Question: I am trying to publish a service and have it use Windows Authentication and I'm getting an error when I even try to publish it so I haven't gotten far enough to get prompted for a username.
This is my error:
'''
[ArgumentException: ServiceHost only supports class service types.]
System.ServiceModel.Description.ServiceDescription.GetService(Type serviceType) <PHONE>
System.ServiceModel.ServiceHost.CreateDescription(IDictionary'2& implementedContracts) +80
System.ServiceModel.ServiceHostBase.InitializeDescription(UriSchemeKeyedCollection baseAddresses) +174
System.ServiceModel.ServiceHost..ctor(Type serviceType, Uri[] baseAddresses) +475
System.ServiceModel.Activation.ServiceHostFactory.CreateServiceHost(Type serviceType, Uri[] baseAddresses) +43
System.ServiceModel.Activation.ServiceHostFactory.CreateServiceHost(String constructorString, Uri[] baseAddresses) +530
System.ServiceModel.HostingManager.CreateService(String normalizedVirtualPath) +1413
System.ServiceModel.HostingManager.ActivateService(String normalizedVirtualPath) +50
System.ServiceModel.HostingManager.EnsureServiceAvailable(String normalizedVirtualPath) +1172
[ServiceActivationException: The service '/subservice/ISubService.svc' cannot be activated due to an exception during compilation. The exception message is: ServiceHost only supports class service types..]
System.Runtime.AsyncResult.End(IAsyncResult result) +901424
System.ServiceModel.Activation.HostedHttpRequestAsyncResult.End(IAsyncResult result) +178638
System.Web.CallHandlerExecutionStep.OnAsyncHandlerCompletion(IAsyncResult ar) +136
'''
I've researched this a hundred times but I have very little experience with publishing a service. I've worked with them once they are built just never published one.
This is my web.config that I've modified from another web.config where that publishes fine:
'''
<?xml version="1.0" encoding="utf-8"?>
<configuration>
<appSettings>
<add key="log4net.Internal.Debug" value="true" />
</appSettings>
<system.web>
<compilation targetFramework="4.0" debug="true">
<assemblies>
<add assembly="System.Data.Entity, Version=4.0.0.0, Culture=neutral, PublicKeyToken=b77a5c561934e089" />
</assemblies>
</compilation>
<caching>
<outputCacheSettings>
<outputCacheProfiles>
<add name="DefaultCache" duration="60" varyByParam="none" />
</outputCacheProfiles>
</outputCacheSettings>
</caching>
</system.web>
<system.serviceModel>
<serviceHostingEnvironment multipleSiteBindingsEnabled="true" aspNetCompatibilityEnabled="true" />
<bindings>
<basicHttpBinding>
<binding name="BasicHttpEndpointBinding">
<security mode="None">
<!-- Basic <security mode="Transport"> -->
<!-- To use Basic auth, just comment Windows and use this, but you need to configure basic in IIS as well -->
<!-- <transport clientCredentialType="Basic" /> -->
<transport clientCredentialType="None" />
</security>
</binding>
</basicHttpBinding>
<webHttpBinding>
<binding name="default">
<security mode="None">
<!-- Basic <security mode="Transport"> -->
<!-- To use Basic auth, just comment Windows and use this -->
<!-- <transport clientCredentialType="Basic" /> -->
<transport clientCredentialType="None" />
</security>
</binding>
</webHttpBinding>
</bindings>
<behaviors>
<serviceBehaviors>
<behavior>
<!-- To avoid disclosing metadata information, set the value below to false and remove the metadata endpoint above before deployment -->
<serviceMetadata httpGetEnabled="true" />
<!-- To receive exception details in faults for debugging purposes, set the value below to true. Set to false before deployment to avoid disclosing exception information -->
<serviceDebug includeExceptionDetailInFaults="true" />
</behavior>
</serviceBehaviors>
<endpointBehaviors>
<behavior name="restBehavior">
<webHttp />
</behavior>
</endpointBehaviors>
</behaviors>
<services>
<service name="subservice.ISubService">
<endpoint binding="basicHttpBinding" bindingConfiguration="BasicHttpEndpointBinding" contract="subservice.ISubService">
<identity>
<dns value="localhost" />
</identity>
</endpoint>
<endpoint address="rest" binding="webHttpBinding" bindingConfiguration="default" behaviorConfiguration="restBehavior" contract="subservice.ISubService">
<identity>
<dns value="localhost" />
</identity>
</endpoint>
</service>
</services>
</system.serviceModel>
<system.webServer>
<modules runAllManagedModulesForAllRequests="true" />
<httpProtocol>
<customHeaders>
<add name="p3p" value="CP=&quot;CAO PSA OUR&quot;" />
</customHeaders>
</httpProtocol>
</system.webServer>
</configuration>
'''
I have nothing in my web.release.config:
'''
<?xml version="1.0"?>
<!-- For more information on using web.config transformation visit http://go.microsoft.com/fwlink/?LinkId=125889 -->
<configuration xmlns:xdt="http://schemas.microsoft.com/XML-Document-Transform">
<system.web>
<compilation xdt:Transform="RemoveAttributes(debug)" />
</system.web>
</configuration>
'''
This is what my application looks like:

Anyone see what I'm doing wrong?
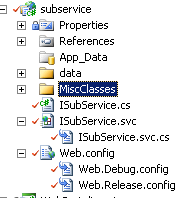
Answer: The error says you are using the Interface type to construct a host instead of a class type that implements your service interface 'ISubService'.
eg.
'''
ServiceHost host = new ServiceHost(
typeof(subservice.ISubService), new Uri("someuri"));
'''
If this is your usage, change it to use the implemented service class type of 'ISubService'
'''
ServiceHost host = new ServiceHost(
typeof(subservice.SubService), new Uri("someuri"));
'''
If configuring the service in .svc then:
'''
<%@ServiceHost Service="subservice.SubService"%>
'''
Also in you config file, change service name to the service instead of the service contract as:
'''
<services>
<service name="subservice.SubService">
...
'''